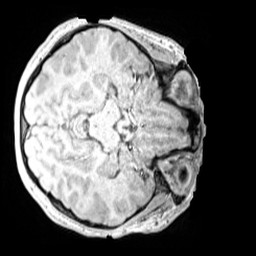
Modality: MP2RAGE
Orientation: axial
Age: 13
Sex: female
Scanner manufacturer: siemens
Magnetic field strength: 3 T
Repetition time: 4 s
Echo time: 0.00299 s